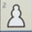
Piece: wP